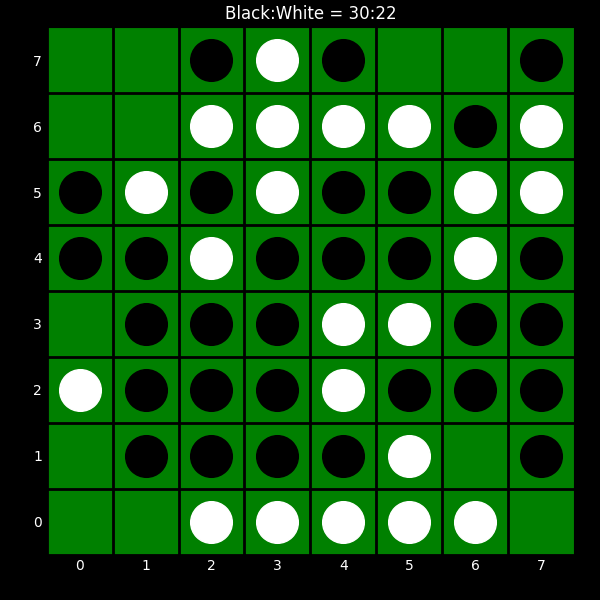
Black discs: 30
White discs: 22